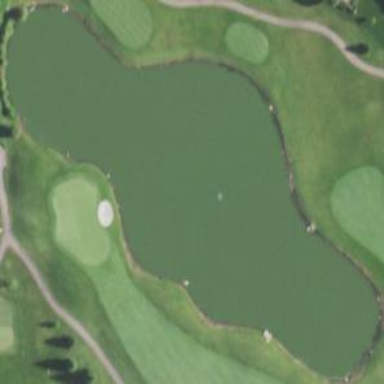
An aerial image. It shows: Picturesque scene of golf course with lateral water hazard.